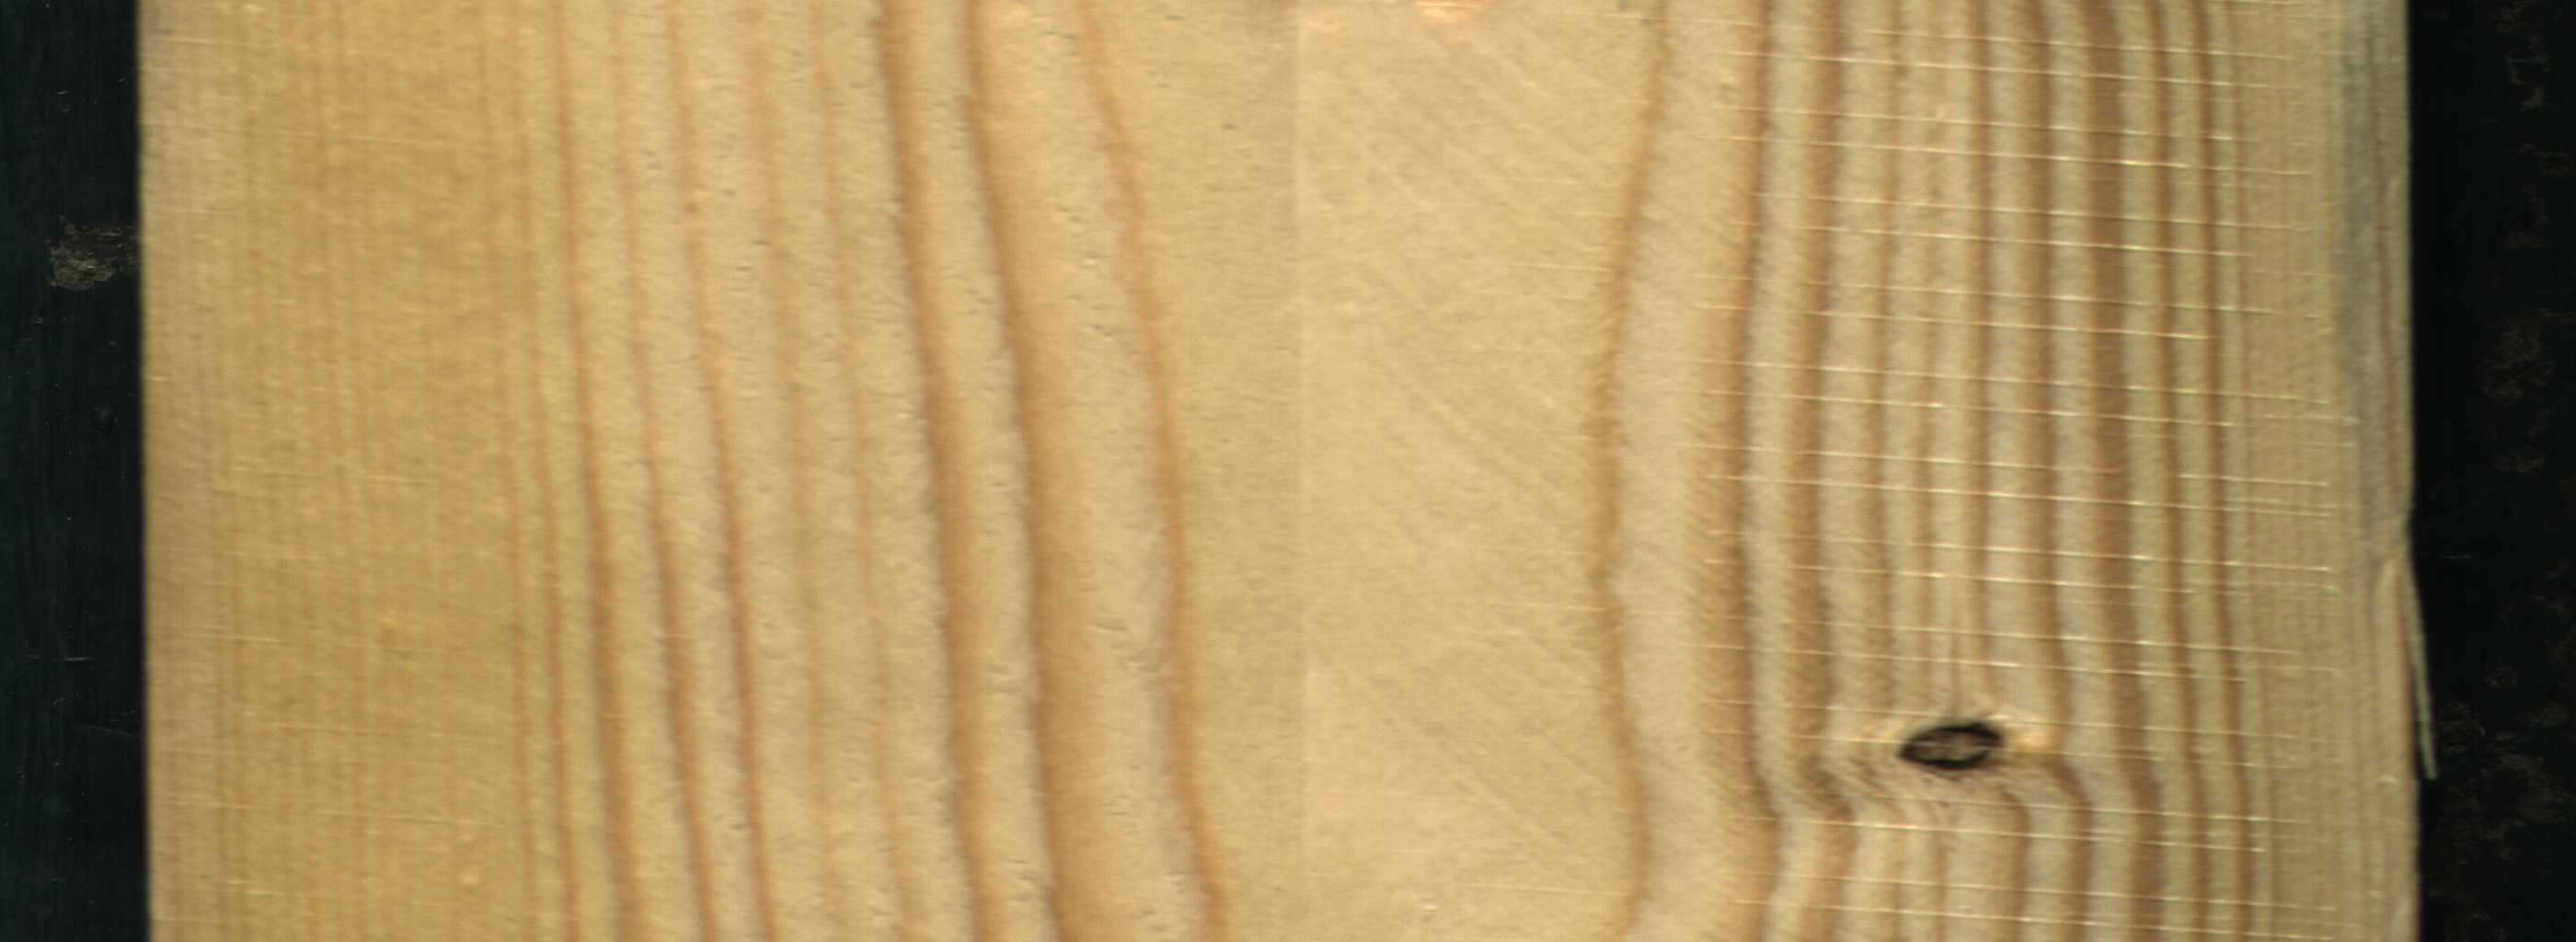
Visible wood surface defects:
Dead_Knot